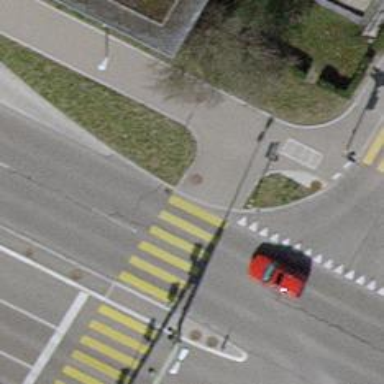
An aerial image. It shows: Road crossing with traffic signals.